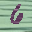
Label: 6